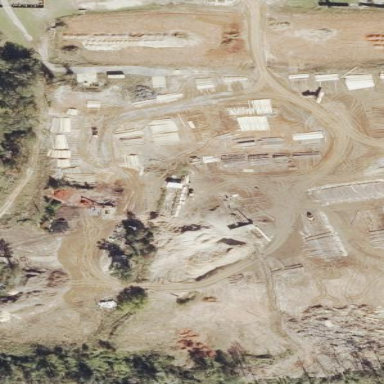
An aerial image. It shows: Industrial area designated as lumber yard.